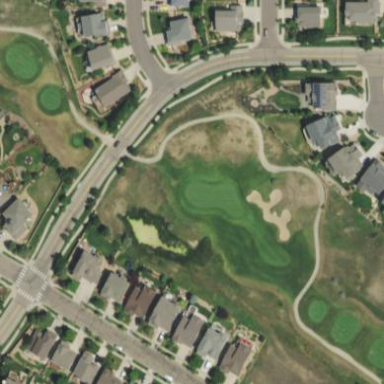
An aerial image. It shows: Area with grass used as rough in golf course.